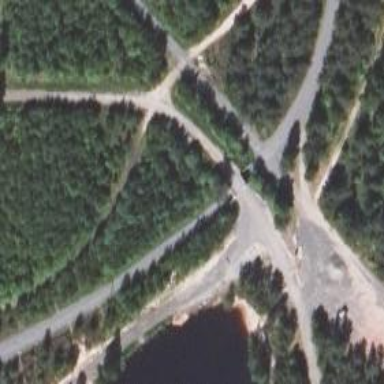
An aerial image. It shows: Track road that crosses over bridge designed for Nordic skiing. The ski trail is groomed for classic and skating techniques.